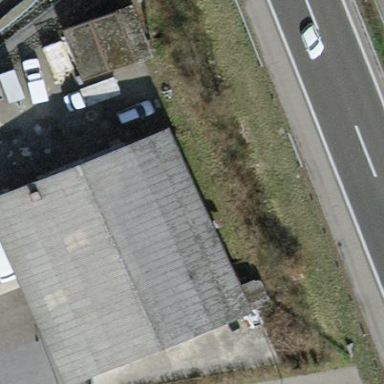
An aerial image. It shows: Warehouse.